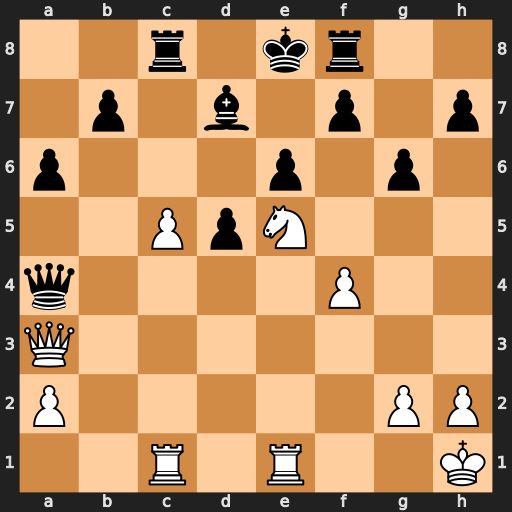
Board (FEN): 2r1kr2/1p1b1p1p/p3p1p1/2PpN3/q4P2/Q7/P5PP/2R1R2K
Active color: w
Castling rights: -
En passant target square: -
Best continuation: c6 Qxa3 cxd7+